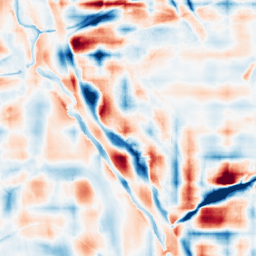
Category: wavelet
Decomposition family: wavelet_reverse_biorthogonal
Decomposition parameters: wavelet: rbio4.4
level: 5
Upsampling method: cubic_catmull_rom
Upsampling parameters: scale: 4
Upsampling scale: 4